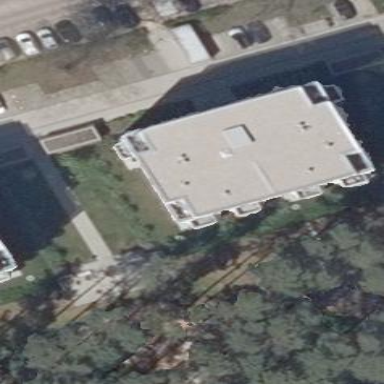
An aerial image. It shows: Building with apartments and flat roof.